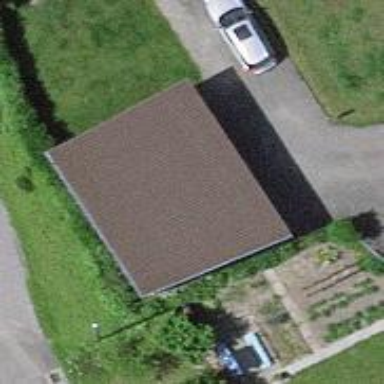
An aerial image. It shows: View of roof of building.